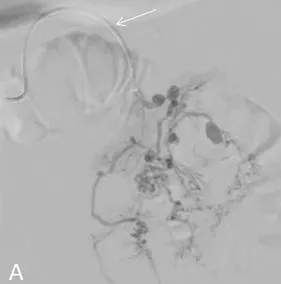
A) Digital subtraction angiography run from left accessory renal artery (straight arrow) showing large angiomyolipoma with multiple intrasac pseudoaneurysms embolized using PVA particles.
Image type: radiology (mri)